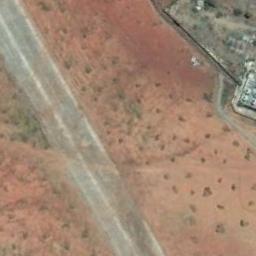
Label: runway